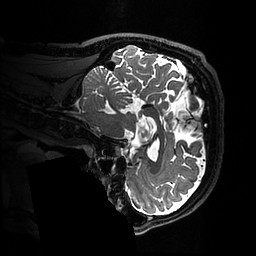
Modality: T2w
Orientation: sagittal
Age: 34
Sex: male
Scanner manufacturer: ge
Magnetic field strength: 3 T
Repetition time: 3.202 s
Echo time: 0.06656 s